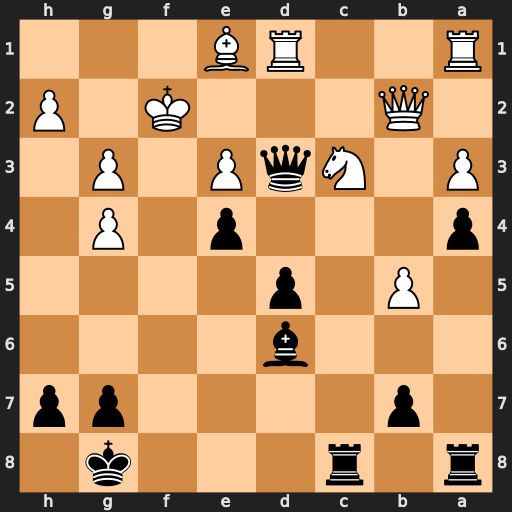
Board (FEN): r1r3k1/1p4pp/3b4/1P1p4/p3p1P1/P1NqP1P1/1Q3K1P/R2RB3
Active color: b
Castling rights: -
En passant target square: -
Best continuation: Rf8+ Kg1 Qf1#